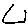
Label: triangle